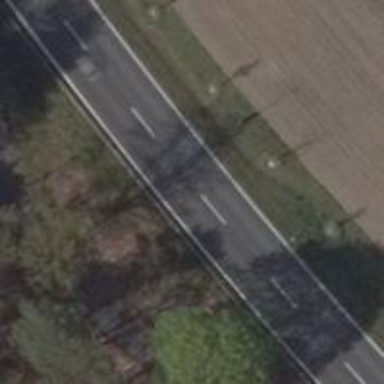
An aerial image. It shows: Asphalt road classified as primary highway.